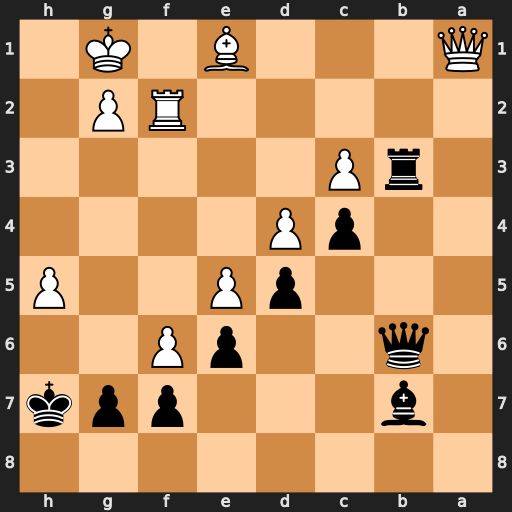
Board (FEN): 8/1b3ppk/1q2pP2/3pP2P/2pP4/1rP5/5RP1/Q3B1K1
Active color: b
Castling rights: -
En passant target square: -
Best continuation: Rb1 Qa2 Rxe1+